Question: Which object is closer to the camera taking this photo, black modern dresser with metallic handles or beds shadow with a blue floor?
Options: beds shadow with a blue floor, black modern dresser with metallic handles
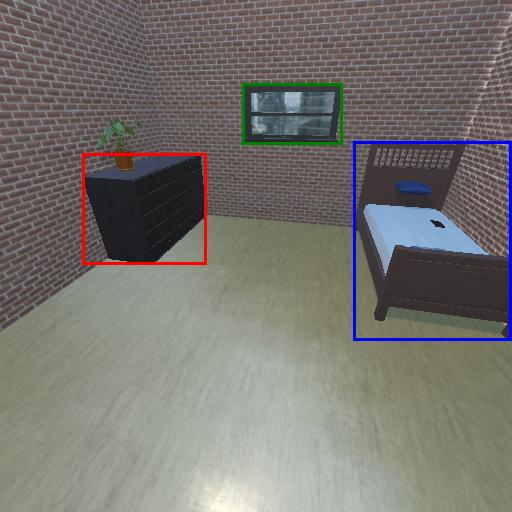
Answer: beds shadow with a blue floor